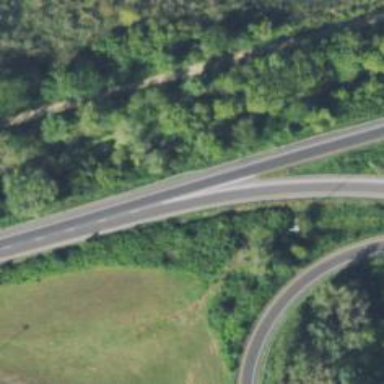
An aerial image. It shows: Asphalt motorway link with embankment.